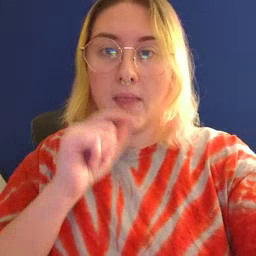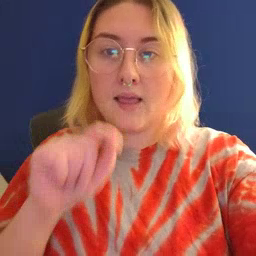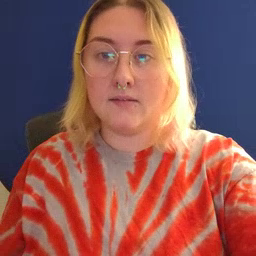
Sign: pen